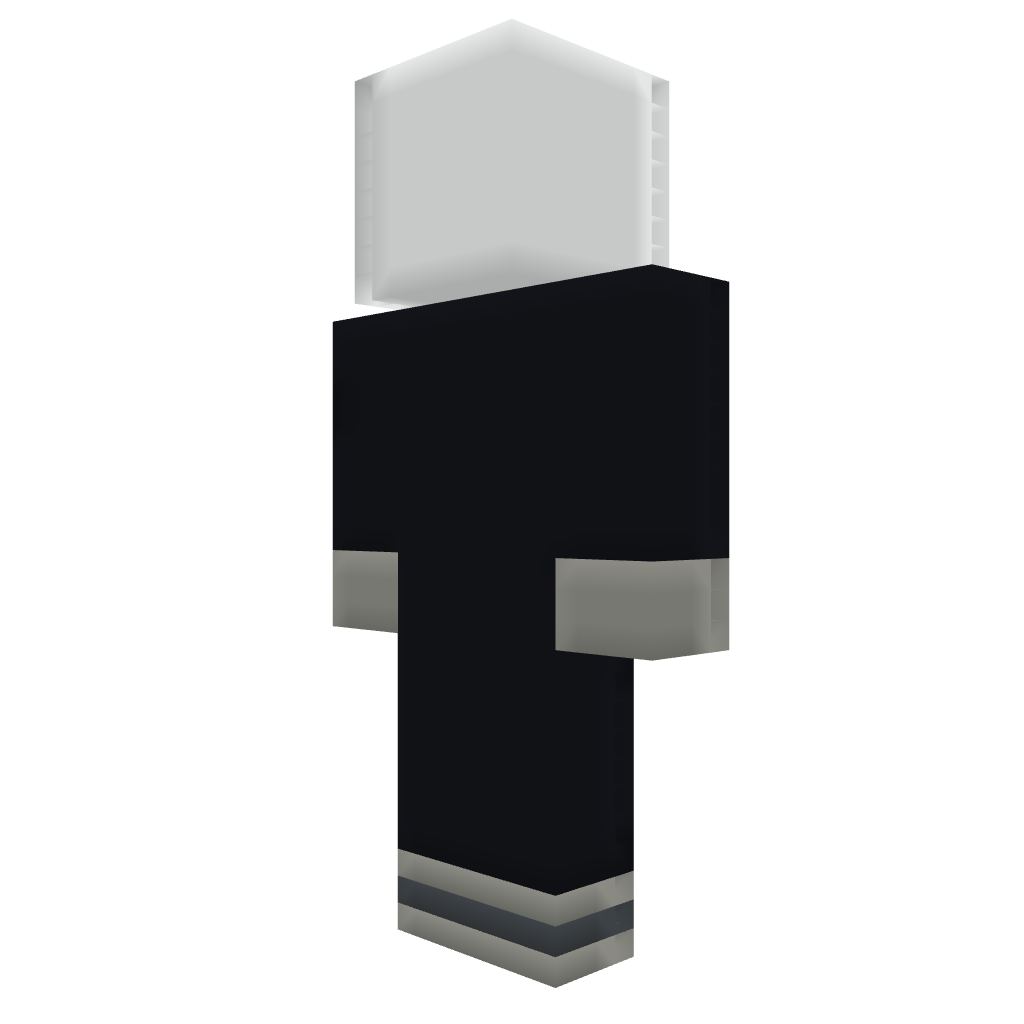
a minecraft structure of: Slenderman